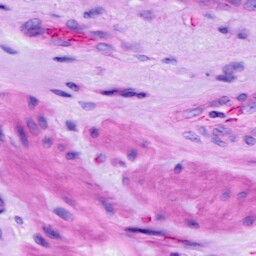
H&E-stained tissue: Ovarian